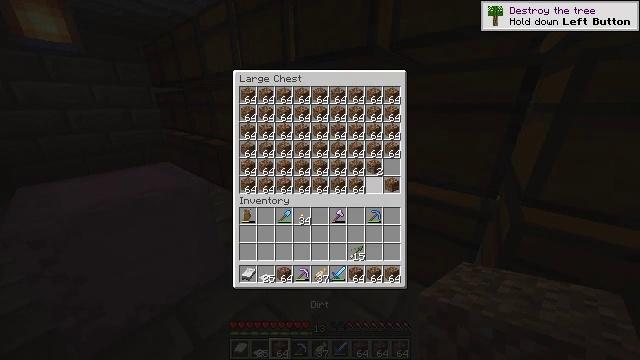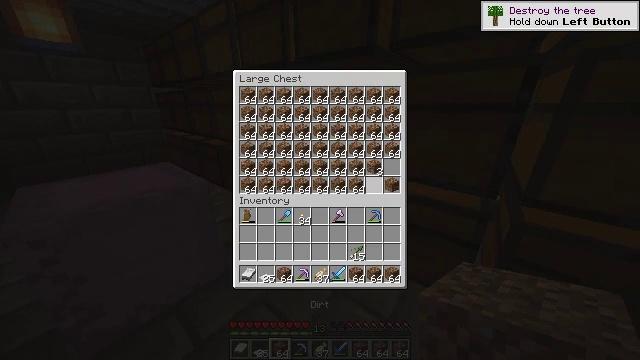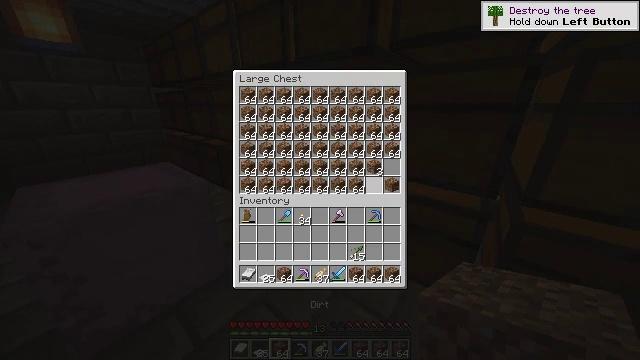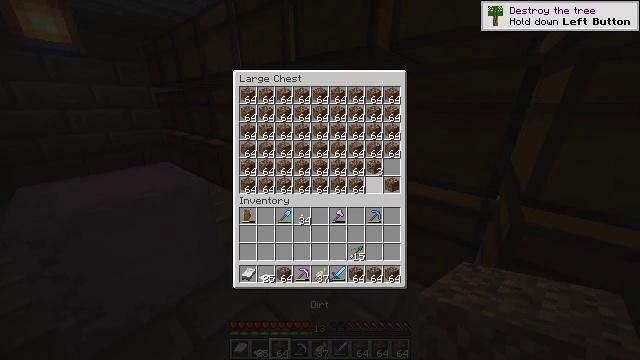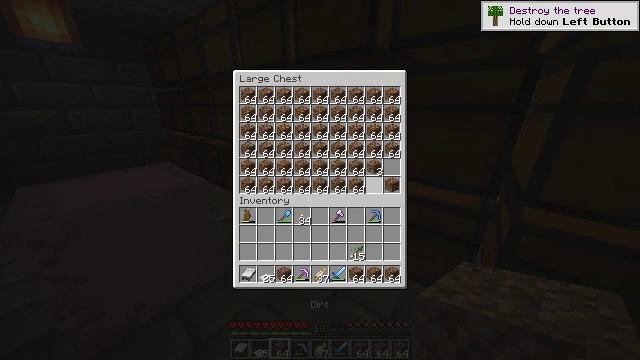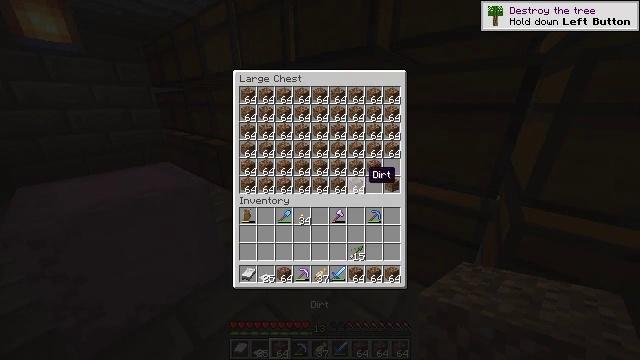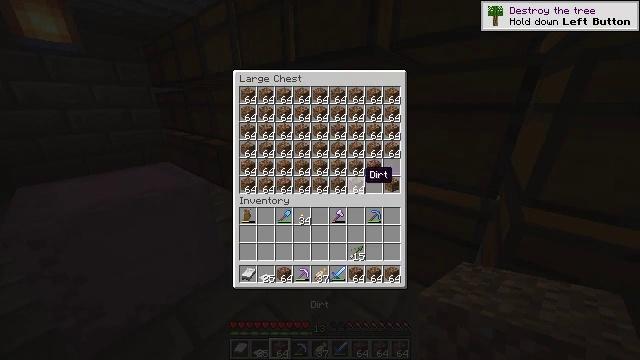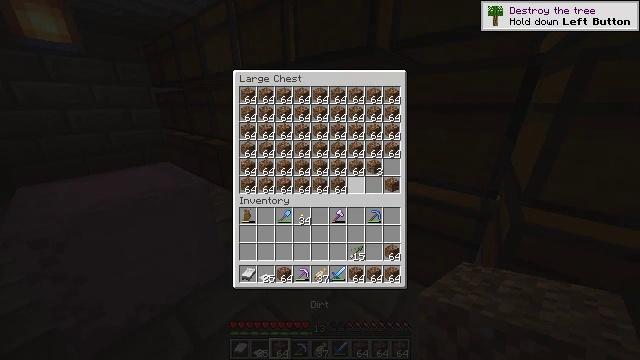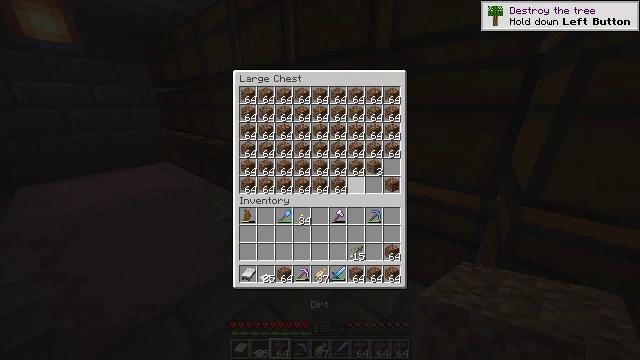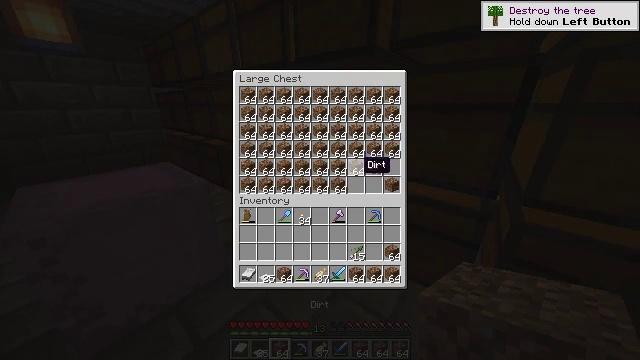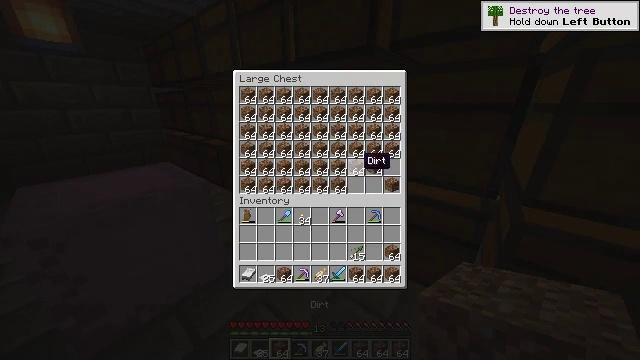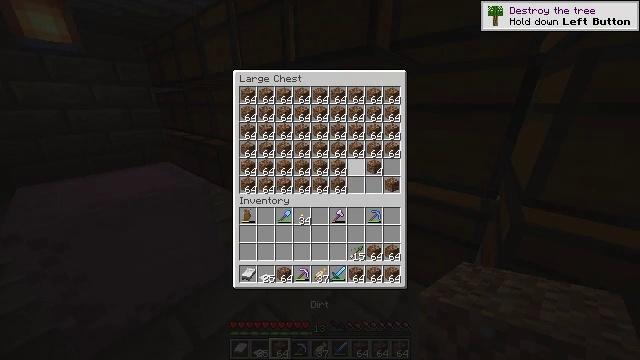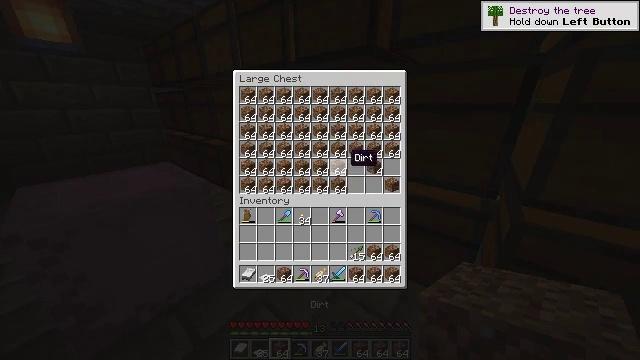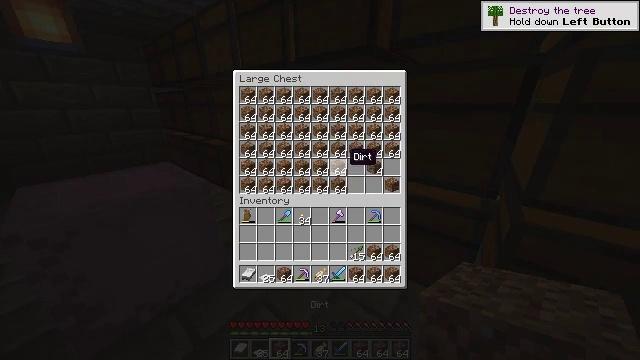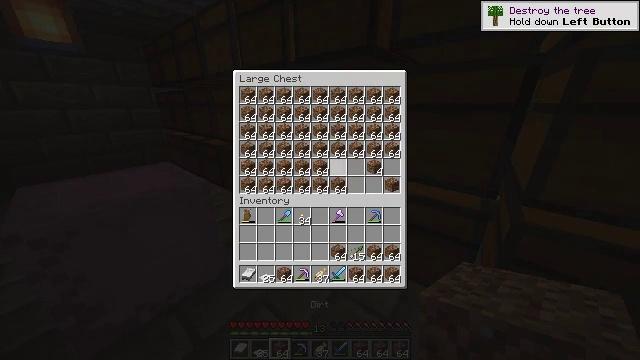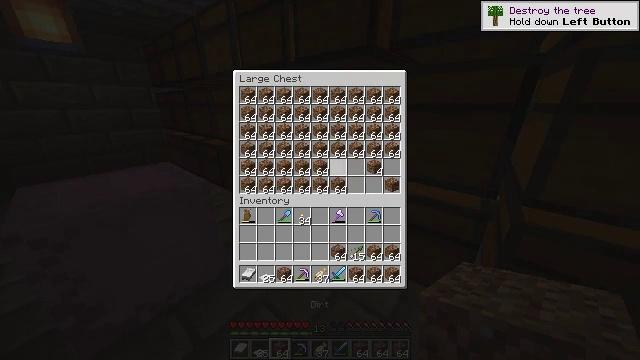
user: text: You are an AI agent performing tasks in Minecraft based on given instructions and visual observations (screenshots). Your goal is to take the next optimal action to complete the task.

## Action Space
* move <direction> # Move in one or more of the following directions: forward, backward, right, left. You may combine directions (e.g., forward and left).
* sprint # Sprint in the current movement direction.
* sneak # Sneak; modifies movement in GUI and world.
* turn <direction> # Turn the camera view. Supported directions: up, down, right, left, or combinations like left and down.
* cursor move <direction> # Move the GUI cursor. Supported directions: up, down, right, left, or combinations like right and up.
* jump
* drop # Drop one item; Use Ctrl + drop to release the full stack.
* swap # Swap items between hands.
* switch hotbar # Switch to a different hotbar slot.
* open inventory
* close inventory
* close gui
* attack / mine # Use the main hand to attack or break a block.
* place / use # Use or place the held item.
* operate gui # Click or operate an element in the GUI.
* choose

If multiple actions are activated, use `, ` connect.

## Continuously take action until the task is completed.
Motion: motion action
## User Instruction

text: Break the shulker box to collect it.
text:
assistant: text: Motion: no_op
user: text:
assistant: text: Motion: sneak
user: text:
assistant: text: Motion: sneak
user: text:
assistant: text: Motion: sneak
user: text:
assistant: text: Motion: sneak, cursor move left
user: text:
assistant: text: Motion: sneak
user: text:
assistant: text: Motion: sneak, choose
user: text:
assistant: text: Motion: sneak, choose
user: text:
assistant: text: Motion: sneak, cursor move up
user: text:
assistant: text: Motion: sneak
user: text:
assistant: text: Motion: sneak, choose
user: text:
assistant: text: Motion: sneak, cursor move left, choose
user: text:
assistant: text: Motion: sneak
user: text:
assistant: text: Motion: sneak, choose
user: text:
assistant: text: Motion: sneak, choose
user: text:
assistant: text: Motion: sneak, cursor move down, choose
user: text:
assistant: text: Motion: sneak, cursor move down
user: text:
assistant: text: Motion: sneak, choose
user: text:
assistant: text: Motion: sneak, choose
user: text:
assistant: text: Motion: sneak, cursor move left
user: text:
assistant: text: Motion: sneak, choose
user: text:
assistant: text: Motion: sneak, choose
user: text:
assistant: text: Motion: sneak, cursor move up
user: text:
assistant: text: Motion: sneak, choose
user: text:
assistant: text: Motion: sneak, choose
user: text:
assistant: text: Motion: sneak, cursor move left
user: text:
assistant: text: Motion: sneak, choose
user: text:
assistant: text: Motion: sneak, choose
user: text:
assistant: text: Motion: sneak, cursor move down
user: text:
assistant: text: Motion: sneak